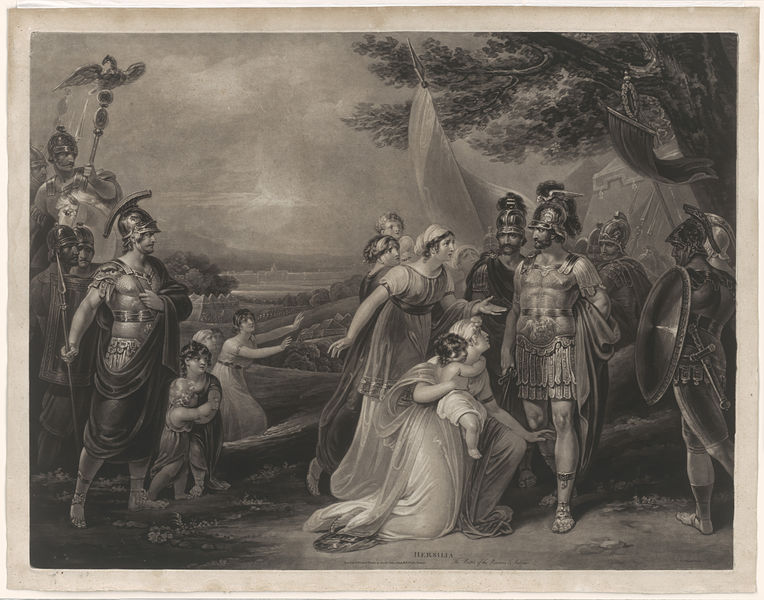
Titel: Hersilia. The Battle of the Romans & Sabines
Künstler: H. Gillbank
Standort: Amsterdam
Institution: Rijksmuseum
Schlagwörter: adler, baum, mann, frauen, landschaft, damen, frau, szene, natur, kind, mutter, fahne, flagge, graphik, krieg, historienbild, soldaten, schild, stich, uniform, knien, soldat, ritter, rüstung, rom, mythos, flehen, krieger, personengruppe, odysseus, bitte, standarte, griechische mythologie, kindermord, feldlager, wenf, iundf